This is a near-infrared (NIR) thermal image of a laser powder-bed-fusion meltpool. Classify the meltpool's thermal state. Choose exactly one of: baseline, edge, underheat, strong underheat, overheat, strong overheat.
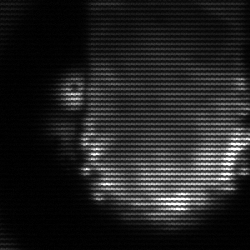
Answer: baseline